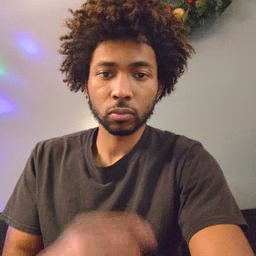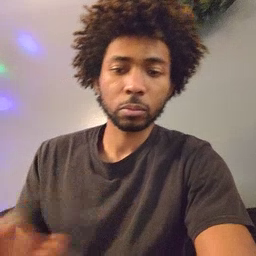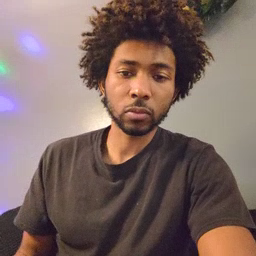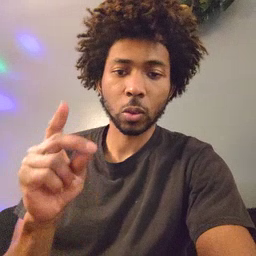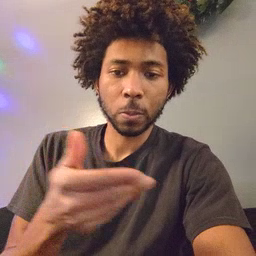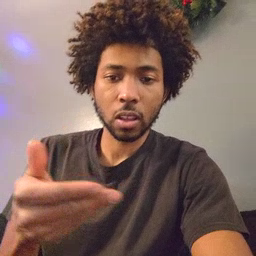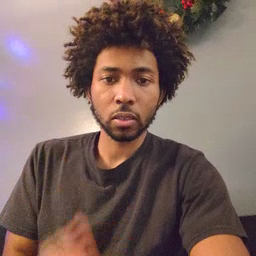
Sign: puppy